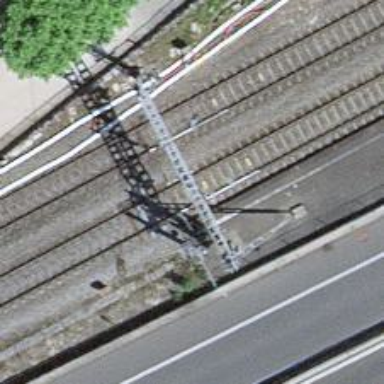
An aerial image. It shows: Railway signal.